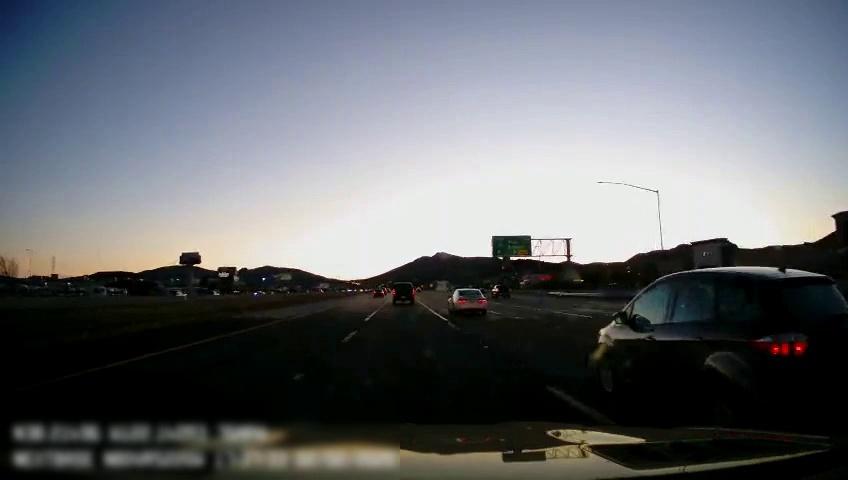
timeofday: Dusk/Dawn/Twilight
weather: Sunny
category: Drivable Space
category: Vehicles | Car
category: Vehicles | Truck
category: Vehicles | Car
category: Vehicles | SUV
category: Vehicles | Car
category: Vehicles | Car
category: Lanes | Alternate Lane
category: Lanes | Current Lane
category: Lanes | Current Lane
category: Lanes | Alternate Lane
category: Lanes | Alternate Lane
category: Traffic | Signs